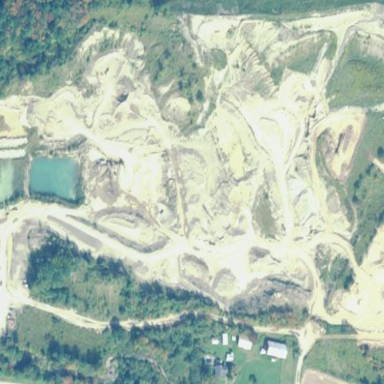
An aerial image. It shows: Quarry area.